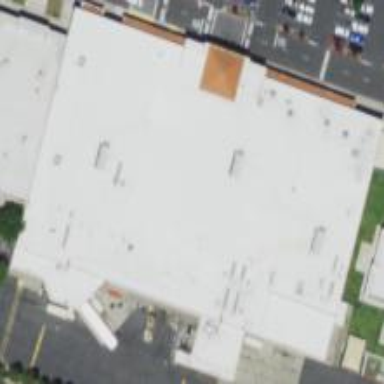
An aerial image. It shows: Supermarket located in building.